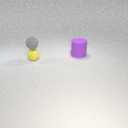
large purple rubber cylinder to the right of small yellow rubber sphere